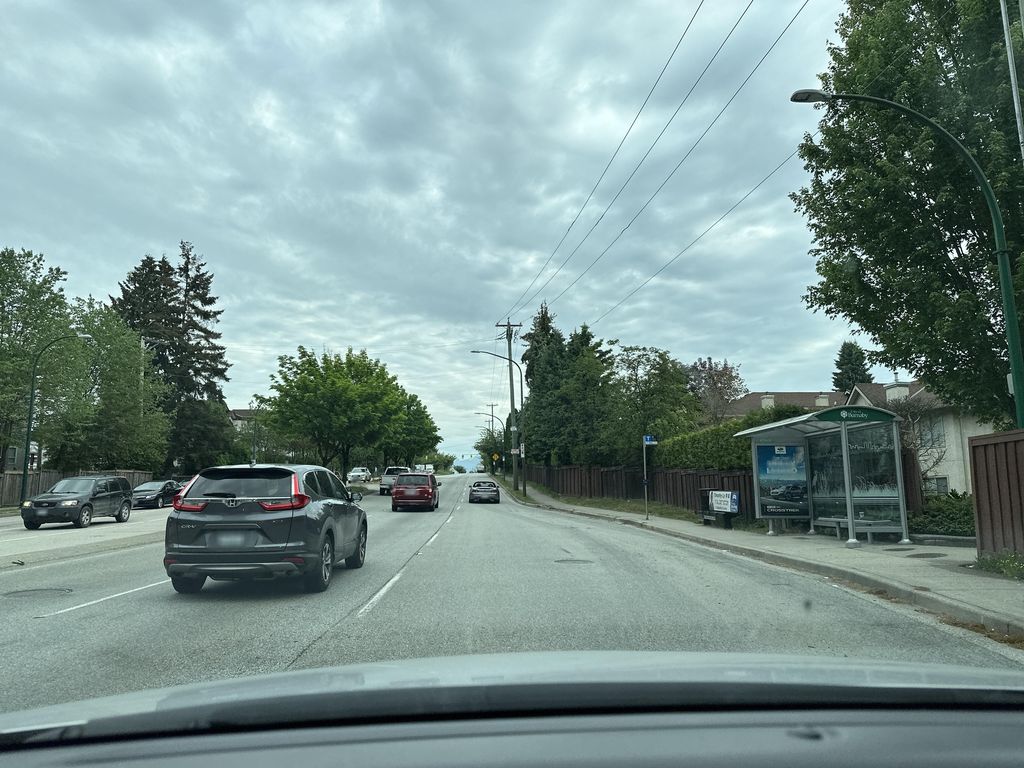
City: vancouver